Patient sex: M
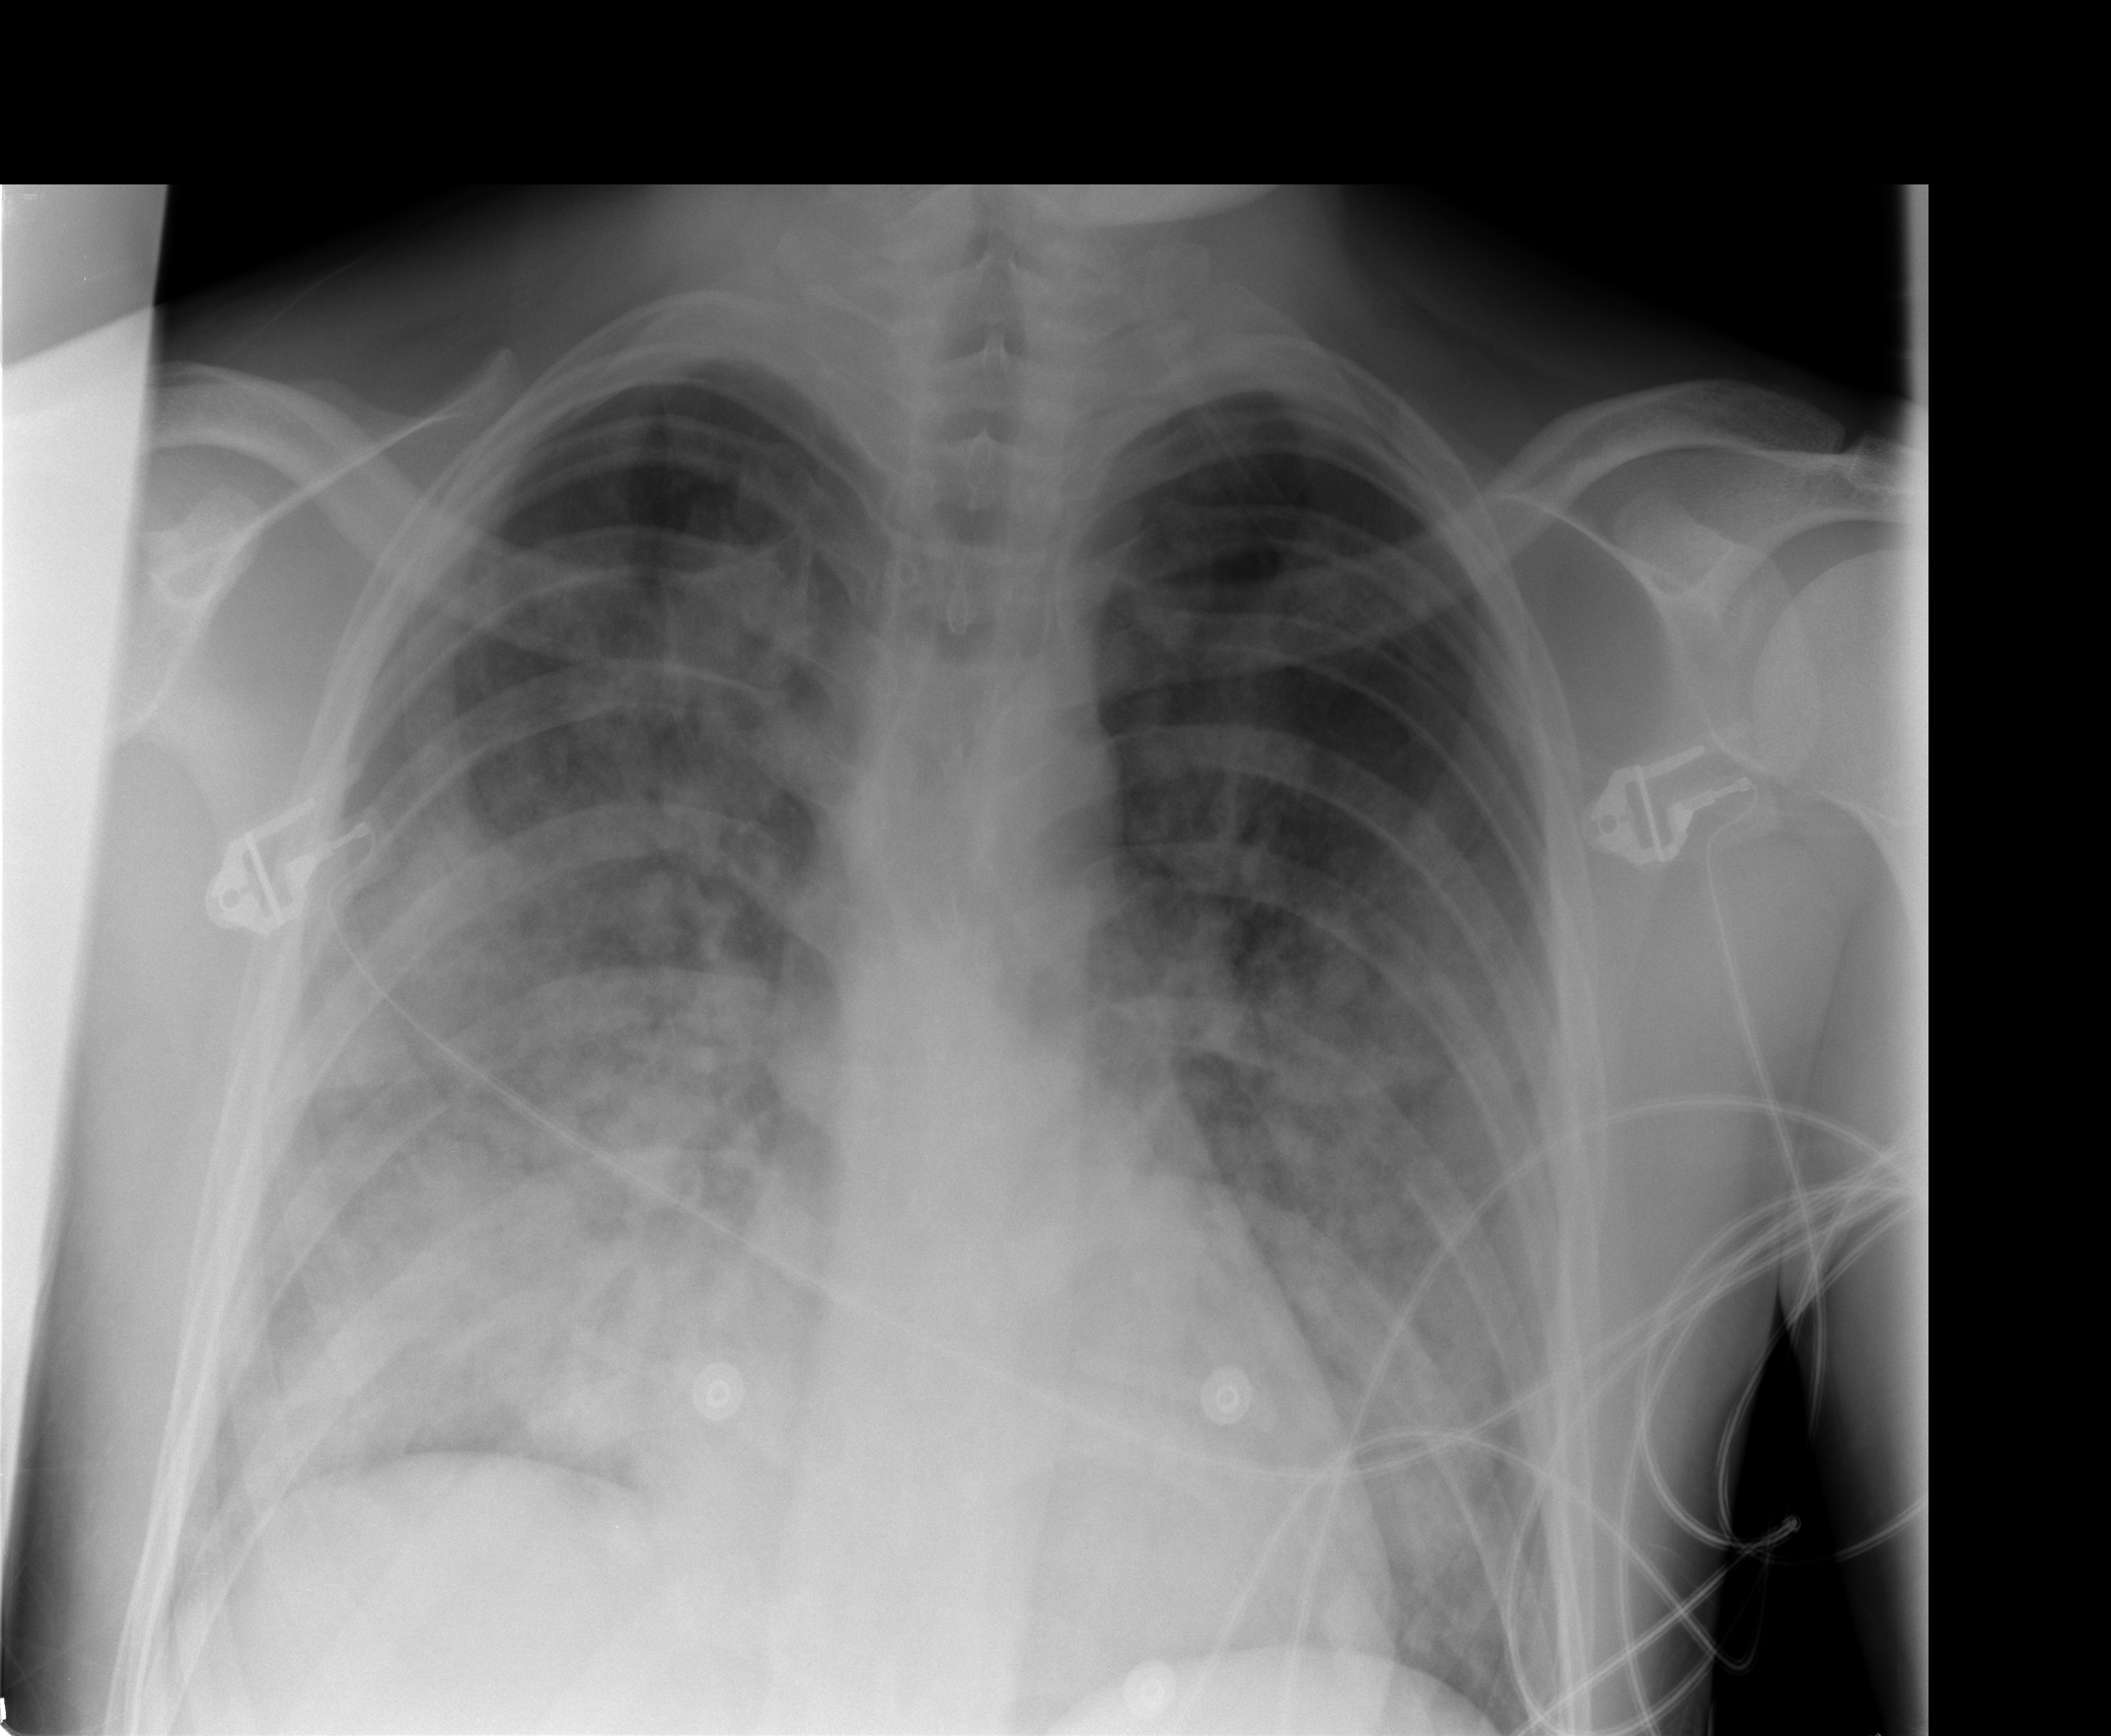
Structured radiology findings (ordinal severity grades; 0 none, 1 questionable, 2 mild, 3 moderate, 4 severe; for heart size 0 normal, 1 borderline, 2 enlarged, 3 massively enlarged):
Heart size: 0
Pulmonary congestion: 0
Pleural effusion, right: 0
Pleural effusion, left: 0
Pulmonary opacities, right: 4
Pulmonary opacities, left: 3
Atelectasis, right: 3
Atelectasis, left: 3